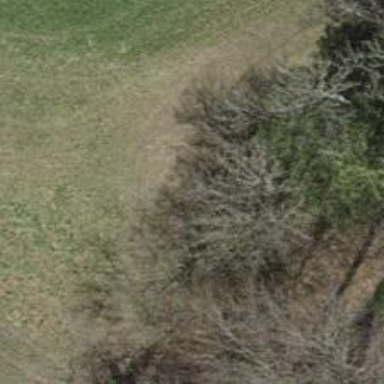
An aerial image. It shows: Grassy track with grade 5 track type.